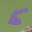
Label: 5